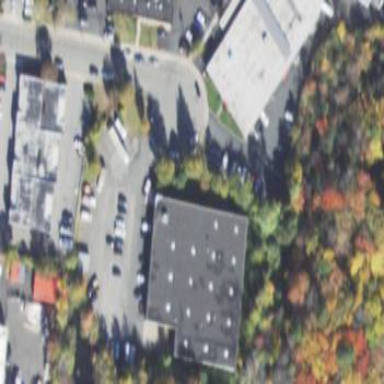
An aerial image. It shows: Commercial building.